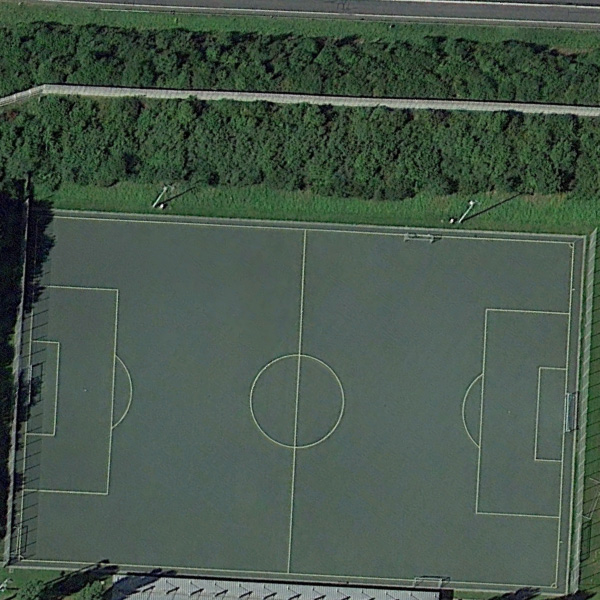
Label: Playground